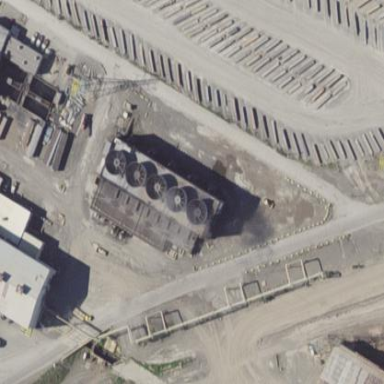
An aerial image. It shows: Industrial building.